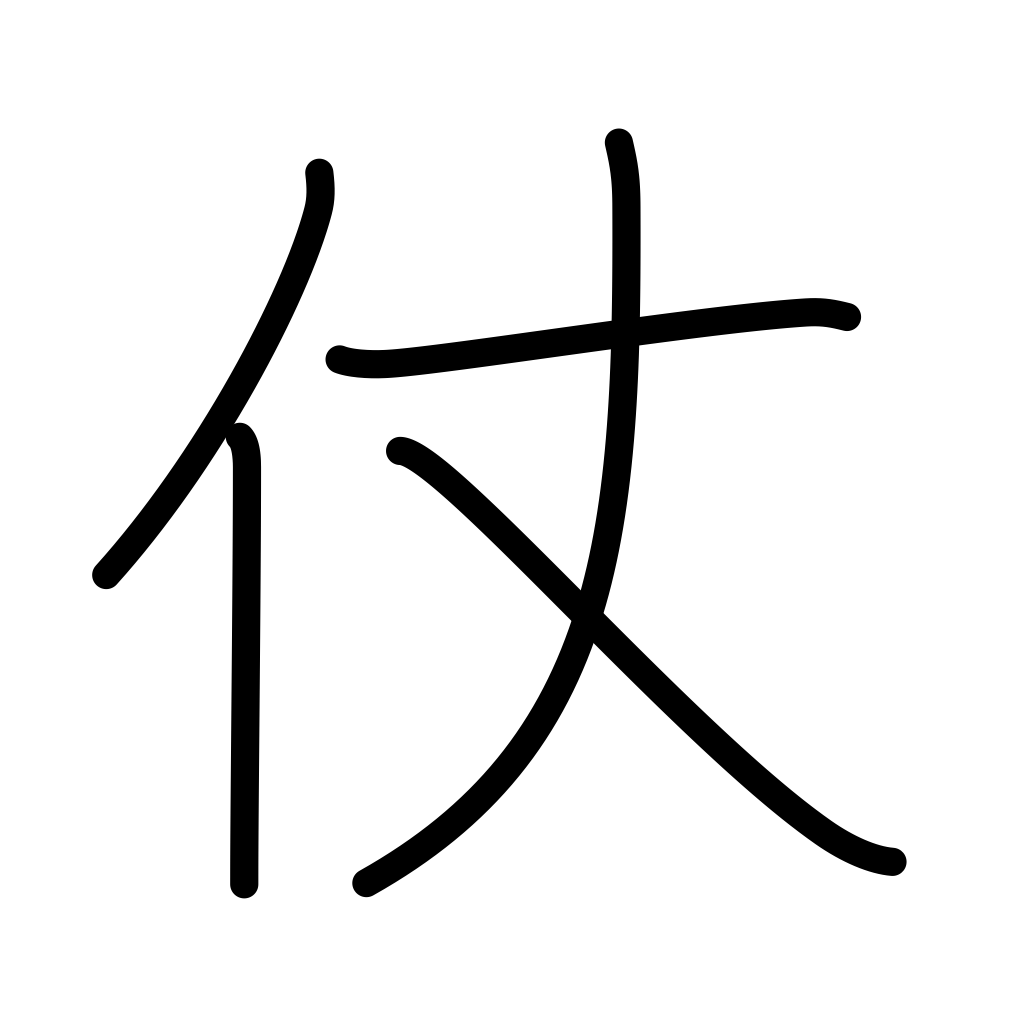
Meaning: cane, stick